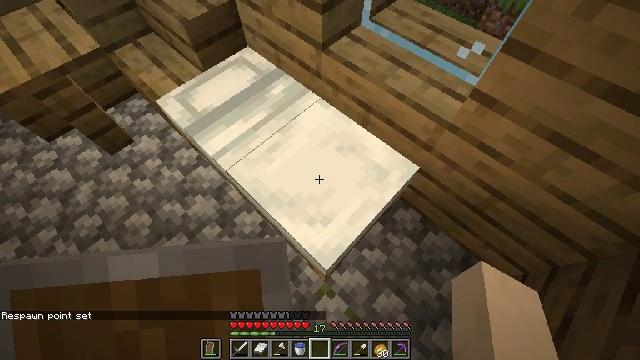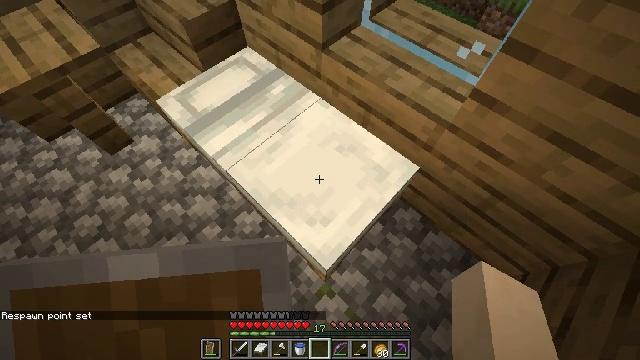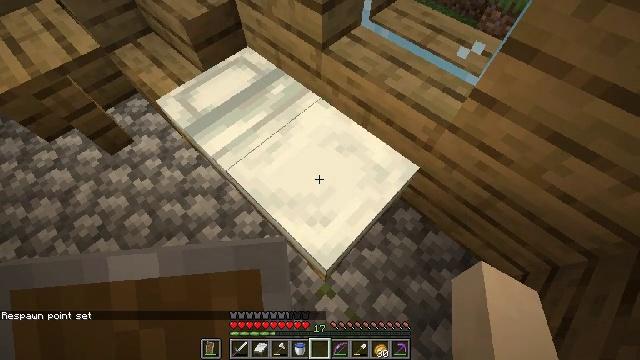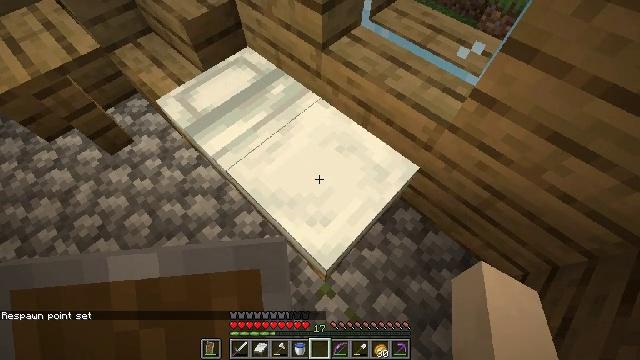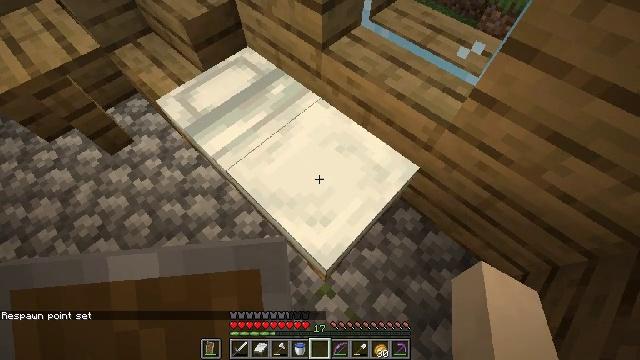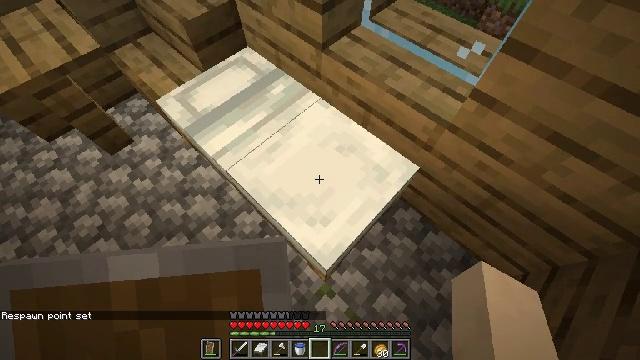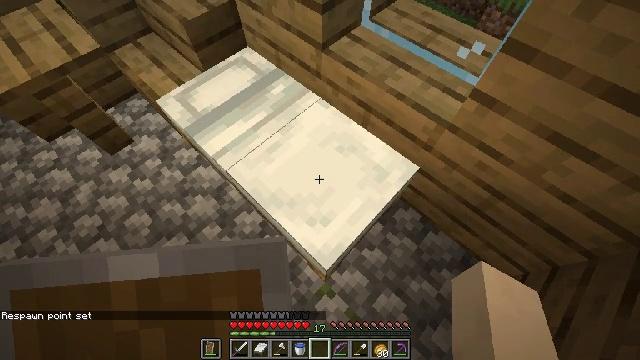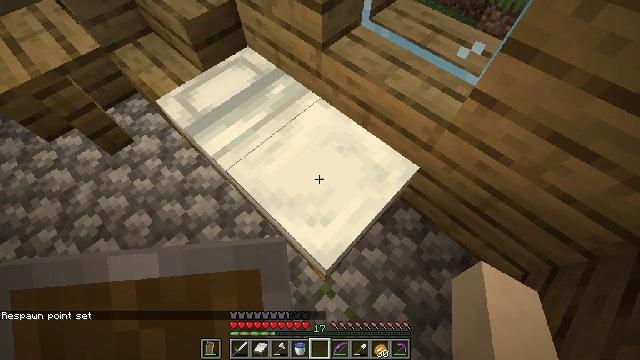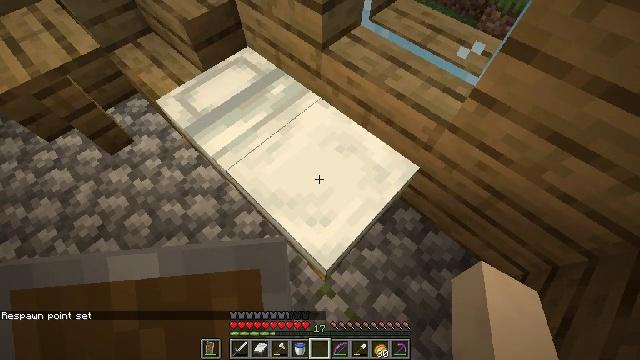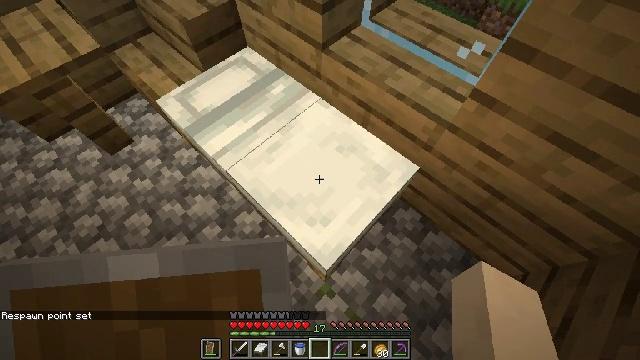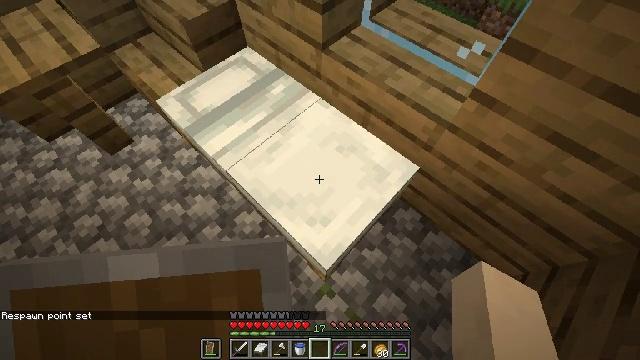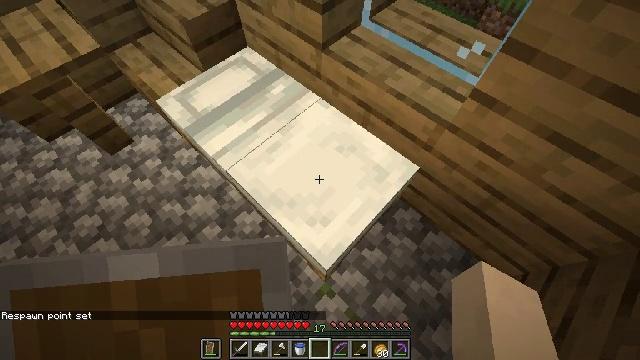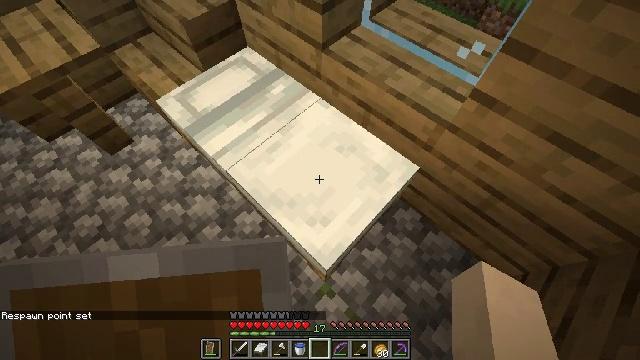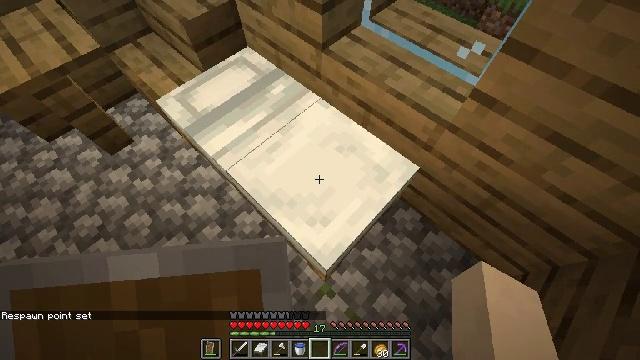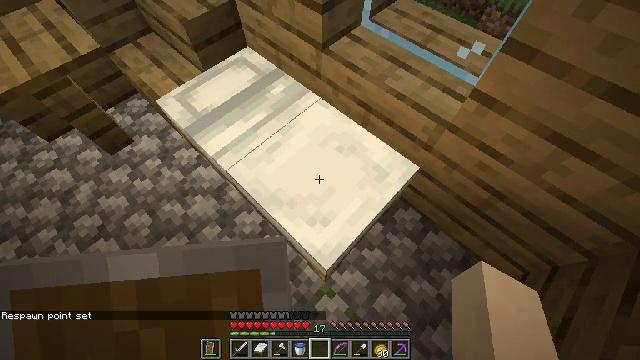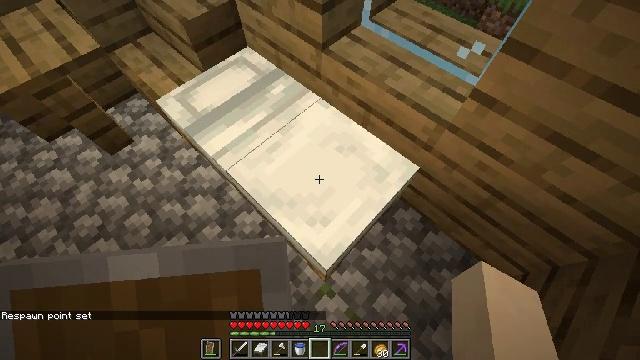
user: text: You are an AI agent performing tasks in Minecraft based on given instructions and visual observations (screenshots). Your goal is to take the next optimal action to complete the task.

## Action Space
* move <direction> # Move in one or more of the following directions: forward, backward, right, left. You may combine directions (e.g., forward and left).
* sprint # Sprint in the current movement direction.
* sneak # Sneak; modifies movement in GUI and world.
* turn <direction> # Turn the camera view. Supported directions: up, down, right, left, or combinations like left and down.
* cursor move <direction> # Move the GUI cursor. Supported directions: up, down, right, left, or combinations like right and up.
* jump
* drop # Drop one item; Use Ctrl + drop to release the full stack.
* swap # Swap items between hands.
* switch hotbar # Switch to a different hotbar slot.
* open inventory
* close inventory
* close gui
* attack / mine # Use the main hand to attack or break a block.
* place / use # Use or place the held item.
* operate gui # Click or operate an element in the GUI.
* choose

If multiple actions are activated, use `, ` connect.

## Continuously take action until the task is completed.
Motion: motion action
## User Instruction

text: Collect sand to make glass.
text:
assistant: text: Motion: no_op
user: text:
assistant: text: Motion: no_op
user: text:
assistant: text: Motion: no_op
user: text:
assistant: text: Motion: no_op
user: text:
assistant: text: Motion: no_op
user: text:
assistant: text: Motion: no_op
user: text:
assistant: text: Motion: no_op
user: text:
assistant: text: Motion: no_op
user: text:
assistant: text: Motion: no_op
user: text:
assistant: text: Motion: no_op
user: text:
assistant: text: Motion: no_op
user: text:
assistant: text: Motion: no_op
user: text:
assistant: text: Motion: no_op
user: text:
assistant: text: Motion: no_op
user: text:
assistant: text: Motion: no_op
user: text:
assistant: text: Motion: no_op
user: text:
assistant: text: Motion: no_op
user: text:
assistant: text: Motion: no_op
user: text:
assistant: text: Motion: no_op
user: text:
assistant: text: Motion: no_op
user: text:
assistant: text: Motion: no_op
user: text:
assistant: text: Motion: no_op
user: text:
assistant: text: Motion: no_op
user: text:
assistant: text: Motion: no_op
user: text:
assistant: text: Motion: no_op
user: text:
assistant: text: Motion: no_op
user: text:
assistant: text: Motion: no_op
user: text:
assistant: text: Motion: no_op
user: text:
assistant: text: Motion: no_op
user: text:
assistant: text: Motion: no_op